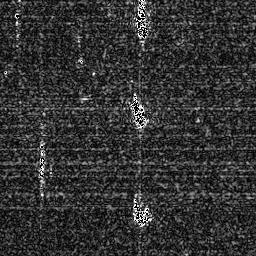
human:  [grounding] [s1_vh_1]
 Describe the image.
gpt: In the satellite image, there is  <ref>1 small ship </ref> <box>[[13, 54, 18, 70, 0]]</box> located at left,  <ref>1 medium ship </ref> <box>[[50, 36, 56, 50, 0]]</box> located at center,  <ref>1 small ship </ref> <box>[[51, 1, 57, 14, 0]]</box> located at top,  <ref>1 small ship </ref> <box>[[49, 79, 58, 87, 0]]</box> located at bottom.